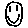
Label: smiley face